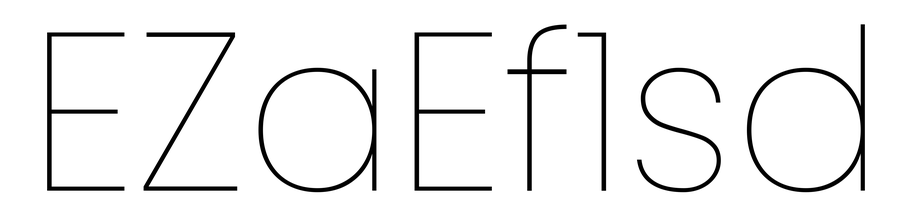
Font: Poppins-Thin